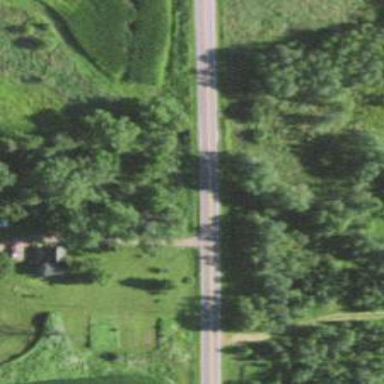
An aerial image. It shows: Secondary road.